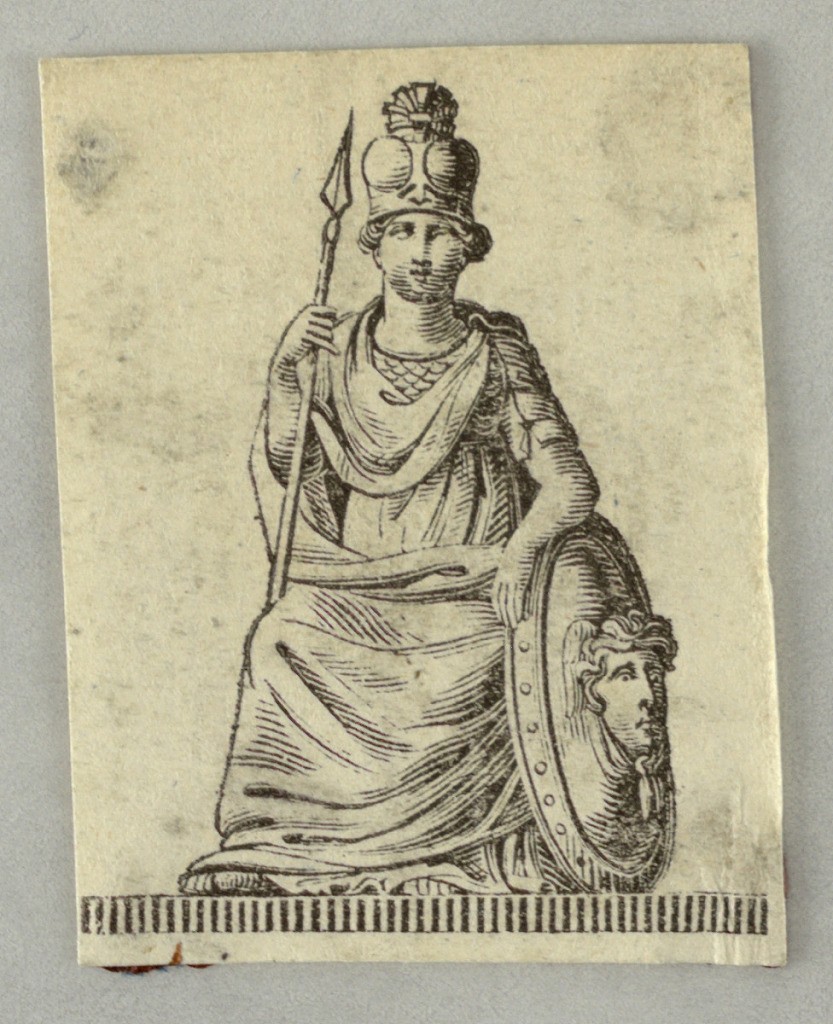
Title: Wood Engraving. Vignette.
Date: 1800–1830
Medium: Engraving and Etching
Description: Statue of the seated Athene.